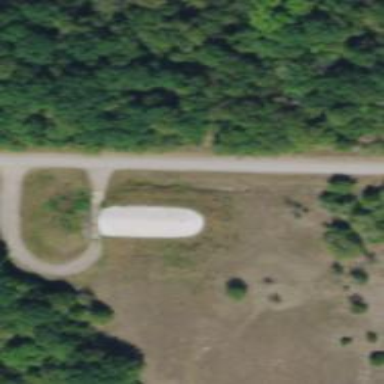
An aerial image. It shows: Military bunker.